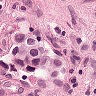
Metastatic tissue present: yes